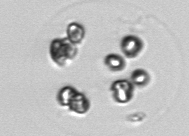
Label: Phaeocystis